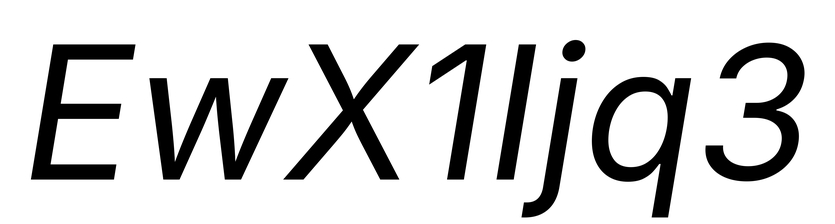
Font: Inter-Italic_Italic